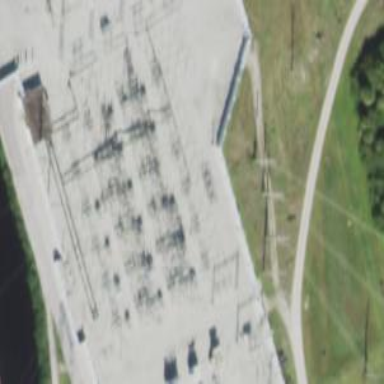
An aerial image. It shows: Switch used for power control.